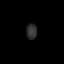
Tissue: prostate
Cell type: T cells
Senescence score: 0.3459
Nuclear area (px): 157
Mean DAPI intensity: 48.471